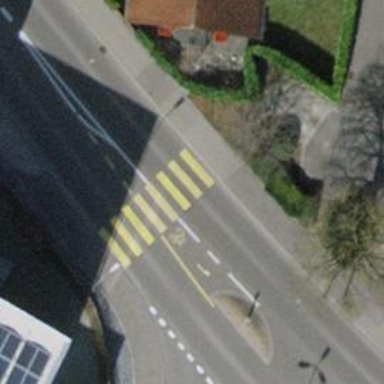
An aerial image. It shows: Secondary road with asphalt surface. It has separate sidewalks on both sides.